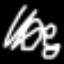
Label: squiggle